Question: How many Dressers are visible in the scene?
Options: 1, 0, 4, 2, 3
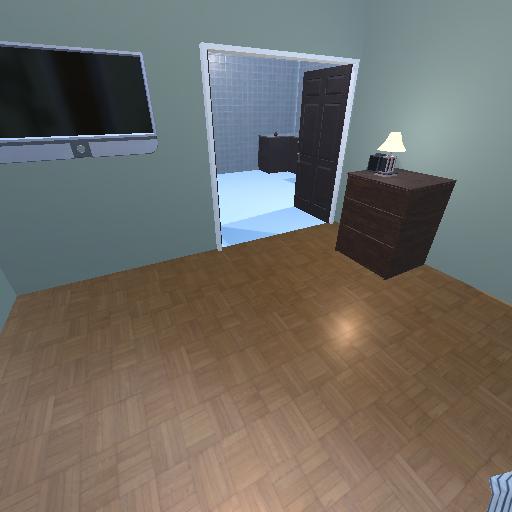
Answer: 1